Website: walmart
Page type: receipt
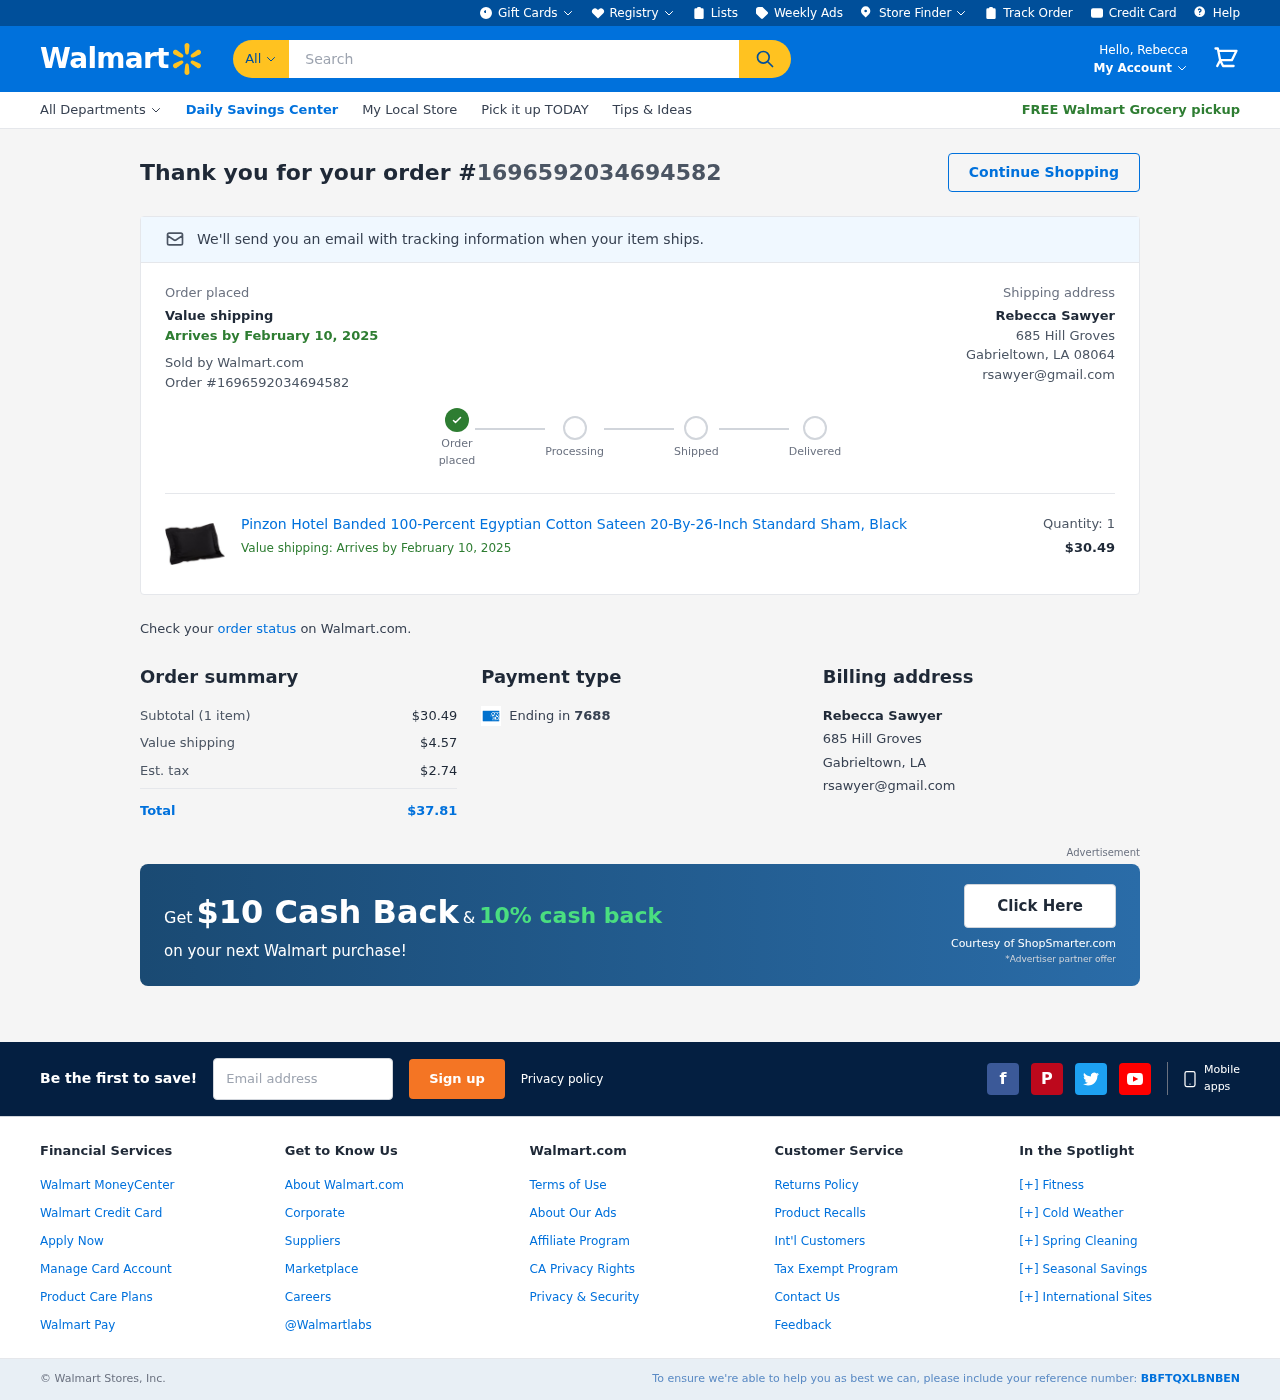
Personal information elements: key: PII_CARD_LAST4
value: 7688
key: PII_EMAIL
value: rsawyer@gmail.com
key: PII_FIRSTNAME
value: Rebecca
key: PII_FULLNAME
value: Rebecca Sawyer
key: PII_STREET
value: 685 Hill Groves
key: PII_CITY_STATE_ZIP
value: Gabrieltown, LA 08064
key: PII_FULLNAME2
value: Rebecca Sawyer
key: PII_STREET2
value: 685 Hill Groves
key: PII_CITY_STATE2
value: Gabrieltown, LA
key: PII_EMAIL2
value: rsawyer@gmail.com
Product elements: key: PRODUCT1_NAME
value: Pinzon Hotel Banded 100-Percent Egyptian Cotton Sateen 20-By-26-Inch Standard Sham, Black
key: PRODUCT1_PRICE
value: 30.49
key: PRODUCT1_QUANTITY
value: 1
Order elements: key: ORDER_ID2
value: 1696592034694582
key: ORDER_DELIVERY_DATE
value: February 10, 2025
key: ORDER_ID
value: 1696592034694582
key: ORDER_DELIVERY_DATE2
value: February 10, 2025
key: ORDER_NUM_ITEMS
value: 1
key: ORDER_SUBTOTAL
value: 30.49
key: ORDER_SHIPPING_COST
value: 4.57
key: ORDER_TAX
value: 2.74
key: ORDER_TOTAL
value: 37.81
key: ORDER_REF
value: BBFTQXLBNBEN
Search elements: key: HEADER_SEARCH
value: Search